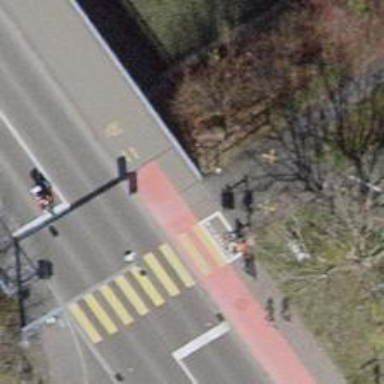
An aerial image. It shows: Asphalt cycleway.